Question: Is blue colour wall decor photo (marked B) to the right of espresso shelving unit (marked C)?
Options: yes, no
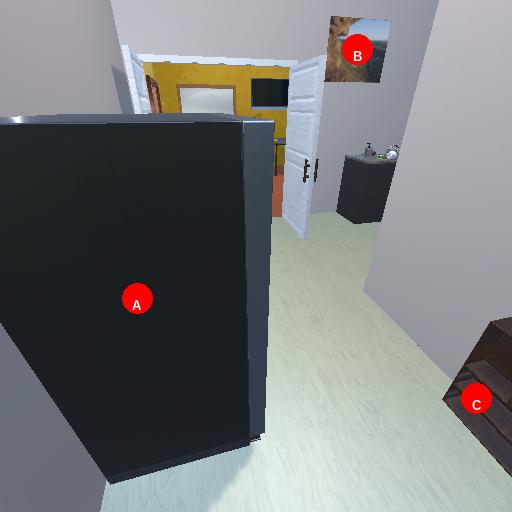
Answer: yes